Chest X-ray. View position: PA
Patient age: 24
Patient sex: M
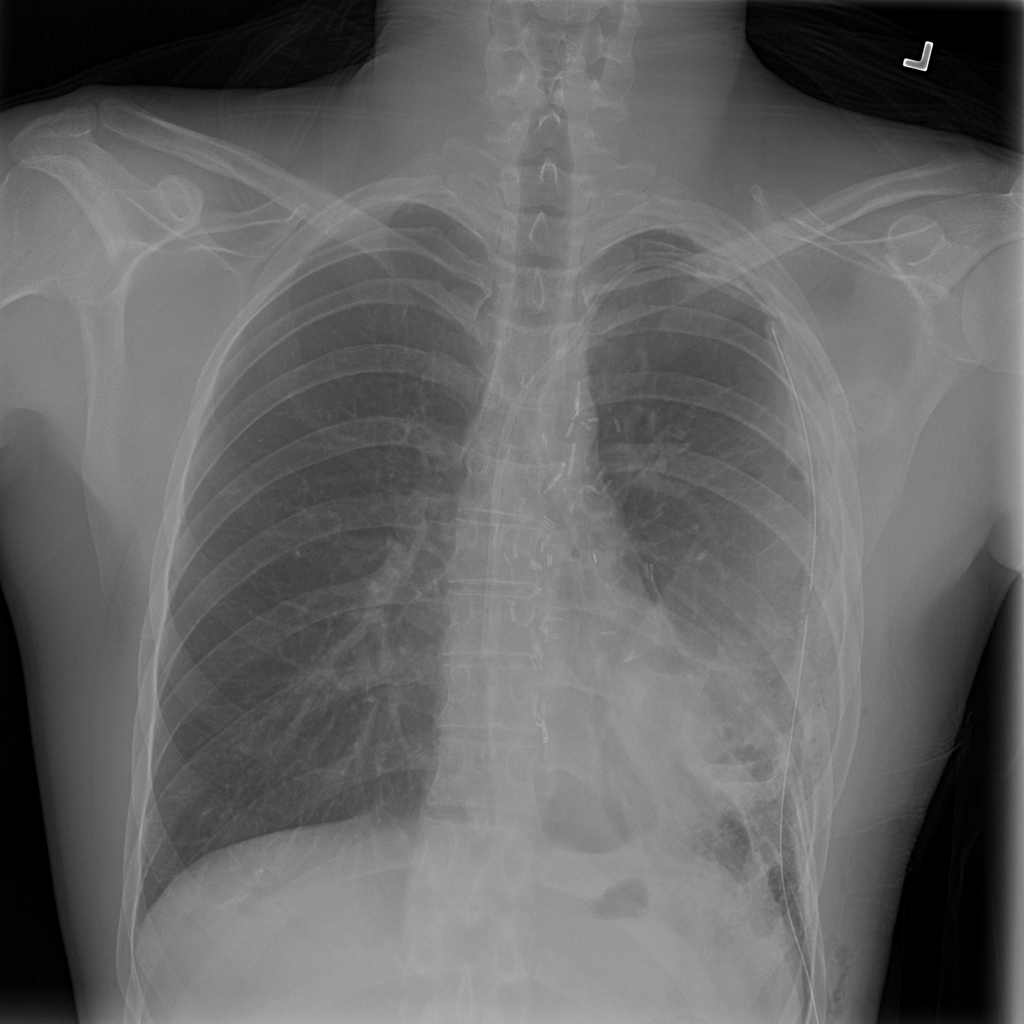
Finding: Pneumothorax